Group 1:
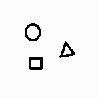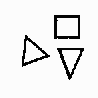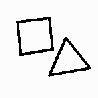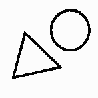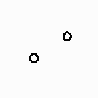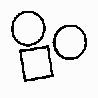
Group 2:
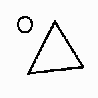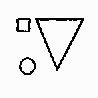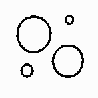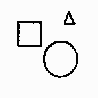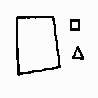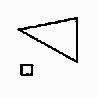
Rule separating the two groups: All shapes approximately the same size vs. shapes of different size.
Concepts: all, average, big, large, size, small
Comments: All examples in this problem include three or fewer outlines of circles, (near-square) quadrilaterals and (non-skinny) triangles.
Author: Mikhail M. Bongard
Reference: M. M. Bongard, Pattern Recognition, Spartan Books, 1970, p. 221.